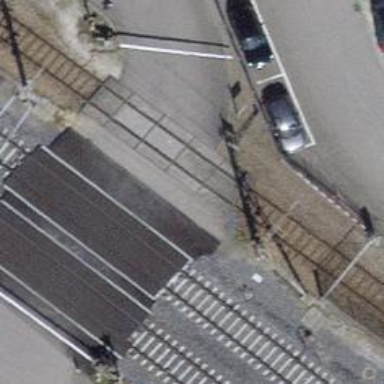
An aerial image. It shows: Railway level crossing.